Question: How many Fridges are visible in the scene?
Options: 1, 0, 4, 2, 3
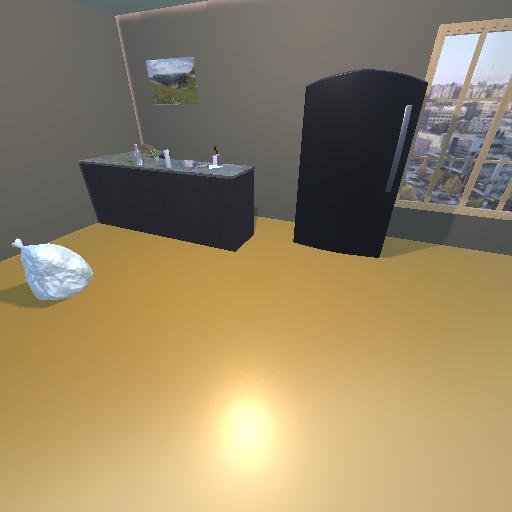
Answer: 1